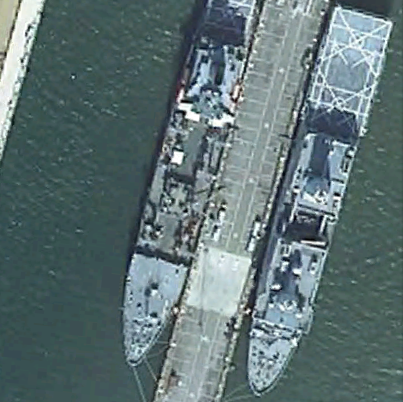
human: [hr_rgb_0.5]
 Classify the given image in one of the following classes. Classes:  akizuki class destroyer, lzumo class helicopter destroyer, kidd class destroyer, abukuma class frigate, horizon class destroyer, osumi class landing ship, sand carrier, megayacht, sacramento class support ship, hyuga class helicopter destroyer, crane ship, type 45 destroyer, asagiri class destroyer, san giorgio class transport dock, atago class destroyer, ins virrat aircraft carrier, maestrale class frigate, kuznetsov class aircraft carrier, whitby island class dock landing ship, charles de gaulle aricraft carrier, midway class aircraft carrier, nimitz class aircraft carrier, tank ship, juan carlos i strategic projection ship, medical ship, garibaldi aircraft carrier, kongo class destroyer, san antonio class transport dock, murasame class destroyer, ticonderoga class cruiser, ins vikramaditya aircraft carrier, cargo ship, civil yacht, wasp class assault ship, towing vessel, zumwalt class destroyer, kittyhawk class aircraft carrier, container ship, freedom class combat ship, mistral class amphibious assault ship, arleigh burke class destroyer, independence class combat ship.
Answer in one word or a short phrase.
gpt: San Antonio class transport dock